Brain MRI, t2w sequence, axial 2D slice.
Patient: age 23, sex F, weight 90 kg, height 1.9 m
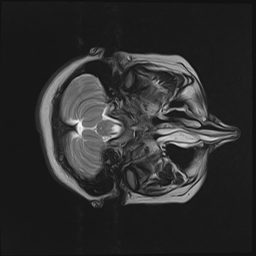